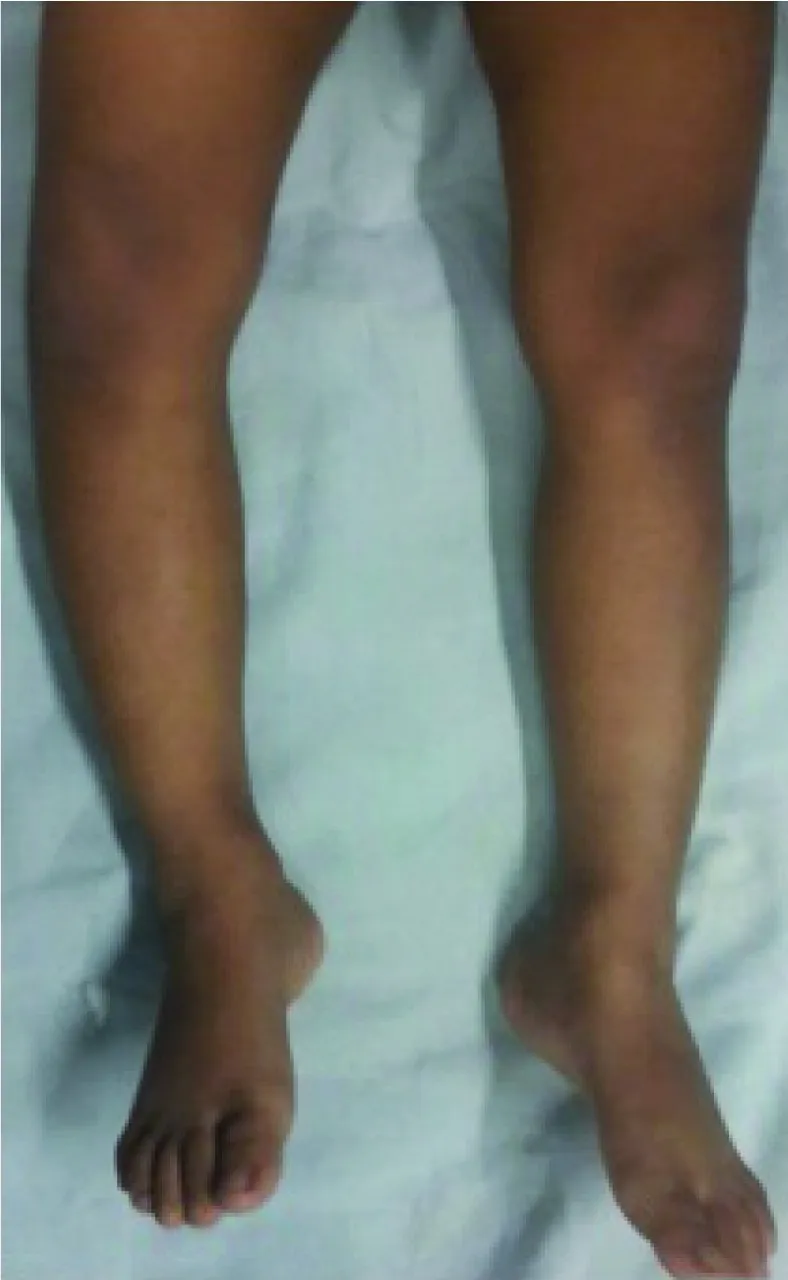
Clinical picture shows right sided tibia vara.
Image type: medical_photograph (skin_photograph)